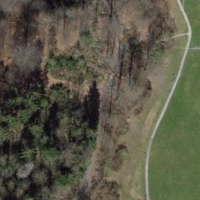
EUNIS habitat code: 52
Species observed at this site:
Ilex aquifolium